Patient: sex F, age 61
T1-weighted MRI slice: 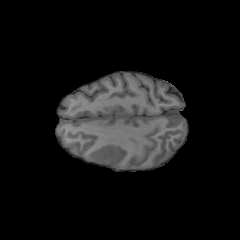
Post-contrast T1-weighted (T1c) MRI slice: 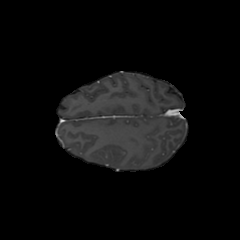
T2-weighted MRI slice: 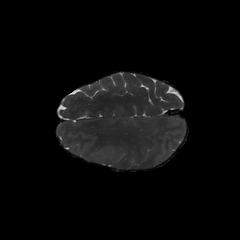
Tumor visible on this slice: no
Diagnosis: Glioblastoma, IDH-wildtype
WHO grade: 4